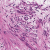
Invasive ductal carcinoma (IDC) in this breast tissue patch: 1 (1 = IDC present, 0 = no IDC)